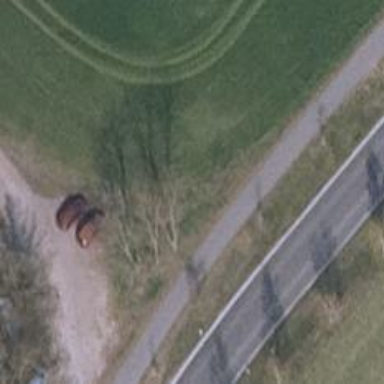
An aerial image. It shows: Paved path.